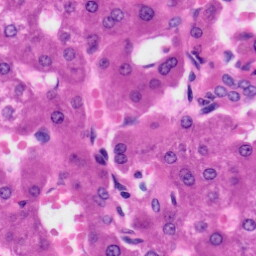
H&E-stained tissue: Liver